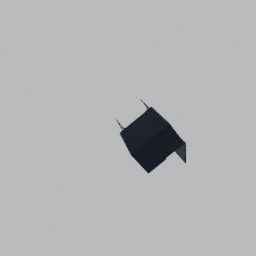
Label: furniture